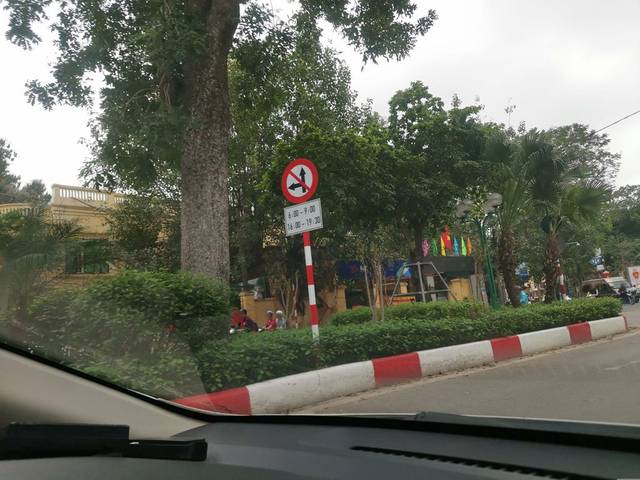
Region: Vietnam
Coordinates: 21.032, 105.84